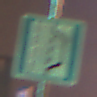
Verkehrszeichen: NothalteUndPannenbucht
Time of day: Night
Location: Outdoor (Urban)
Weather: PartlyCloudy
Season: NotSpecified
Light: Artificial